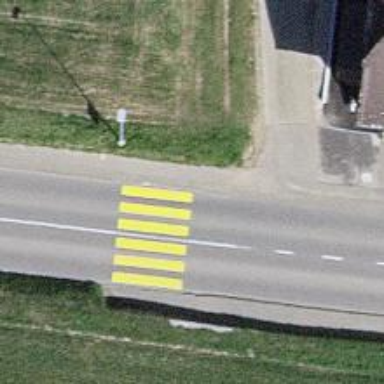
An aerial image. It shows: Uncontrolled zebra crossing on the road.